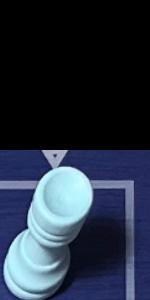
Label: Rook_White